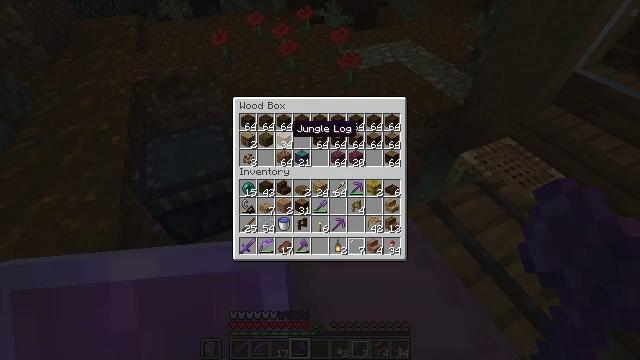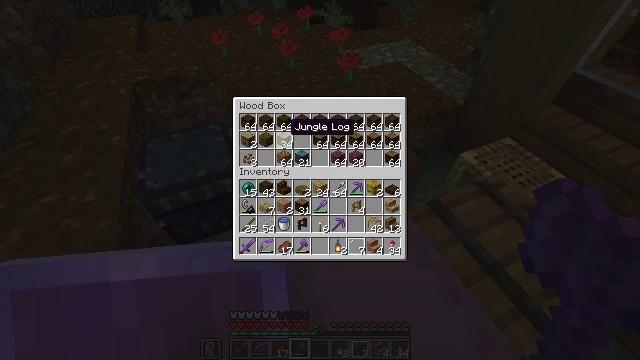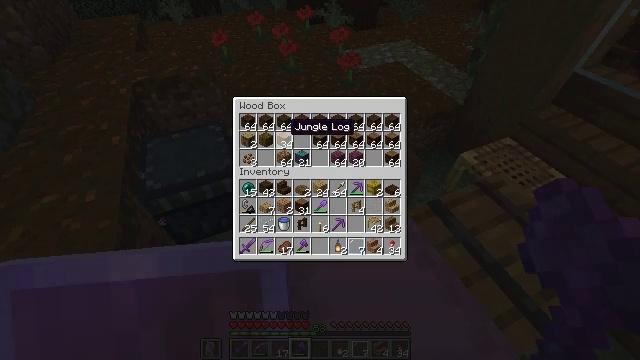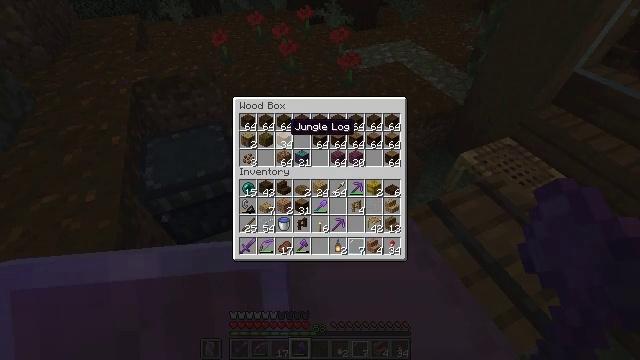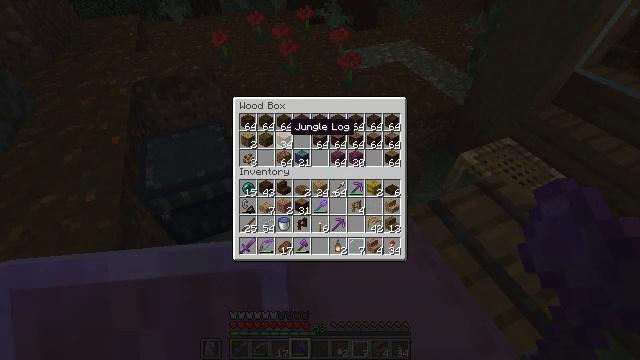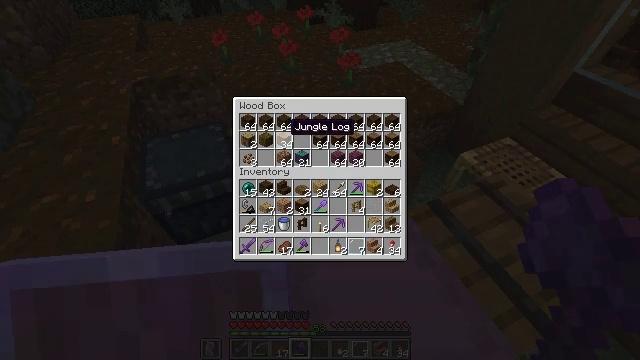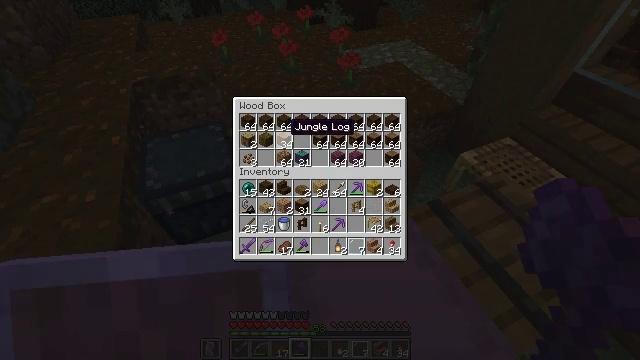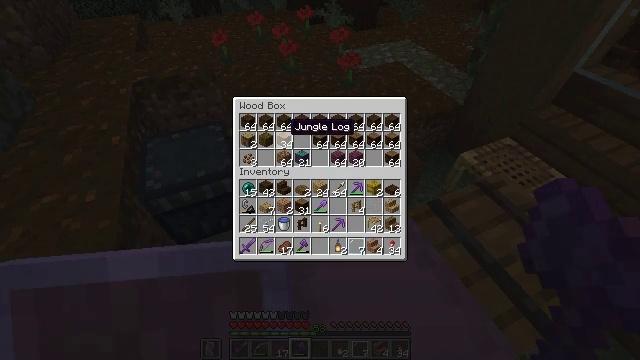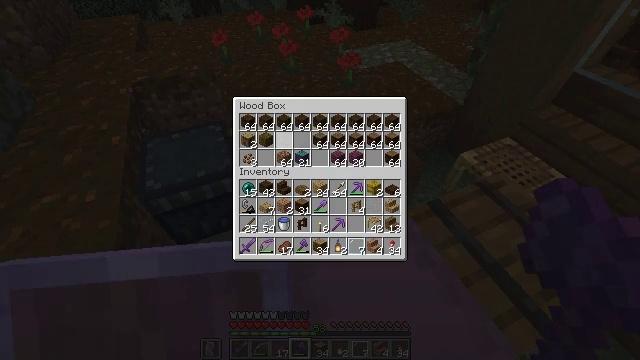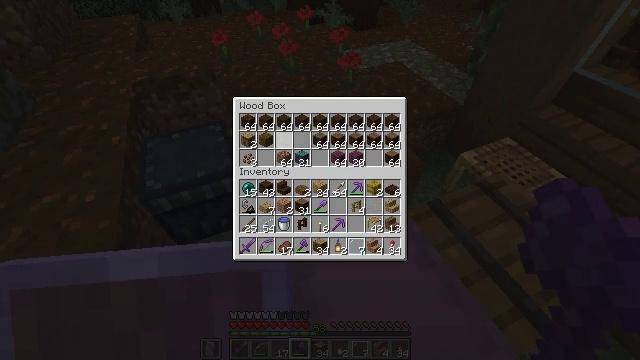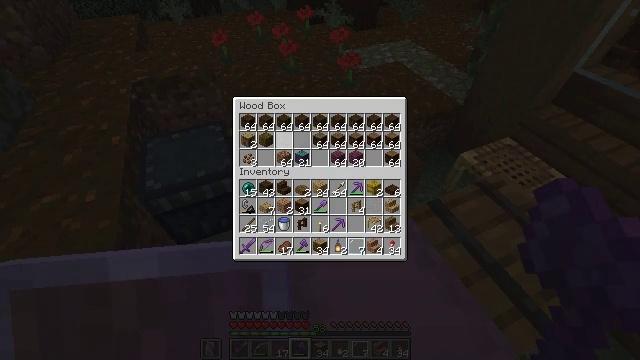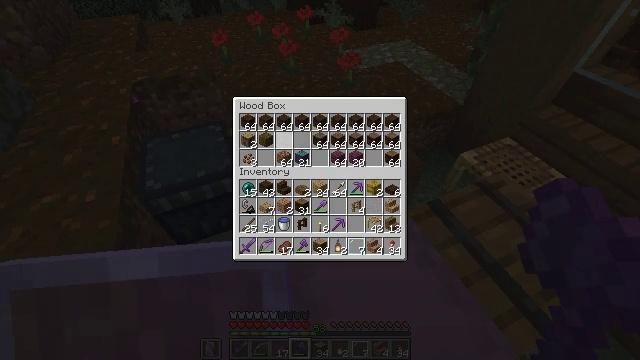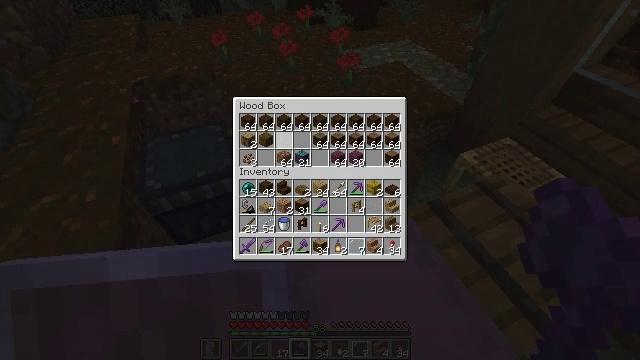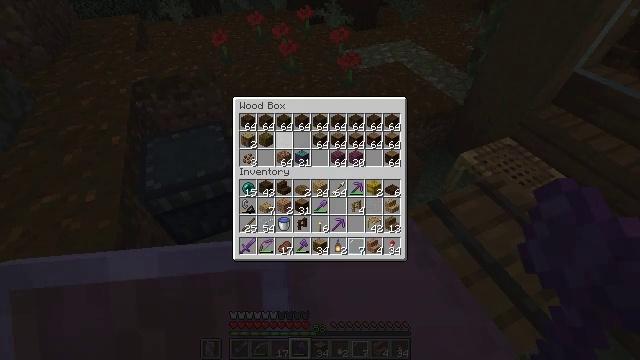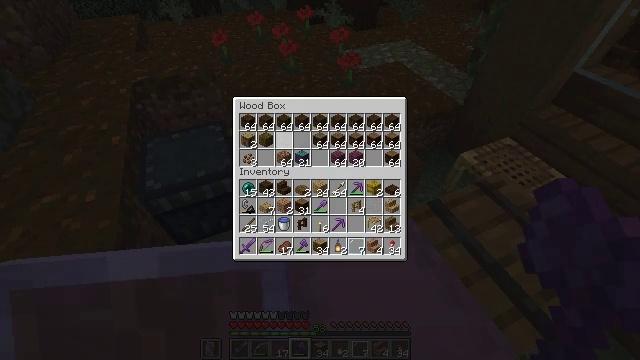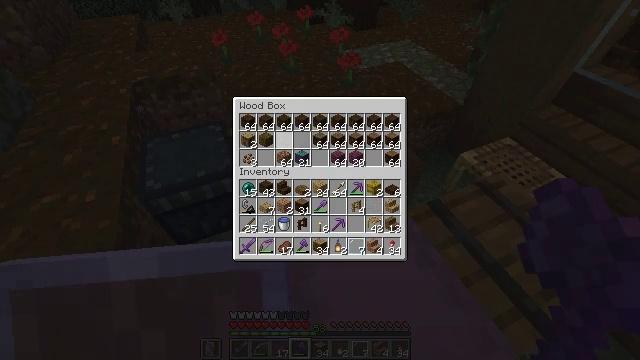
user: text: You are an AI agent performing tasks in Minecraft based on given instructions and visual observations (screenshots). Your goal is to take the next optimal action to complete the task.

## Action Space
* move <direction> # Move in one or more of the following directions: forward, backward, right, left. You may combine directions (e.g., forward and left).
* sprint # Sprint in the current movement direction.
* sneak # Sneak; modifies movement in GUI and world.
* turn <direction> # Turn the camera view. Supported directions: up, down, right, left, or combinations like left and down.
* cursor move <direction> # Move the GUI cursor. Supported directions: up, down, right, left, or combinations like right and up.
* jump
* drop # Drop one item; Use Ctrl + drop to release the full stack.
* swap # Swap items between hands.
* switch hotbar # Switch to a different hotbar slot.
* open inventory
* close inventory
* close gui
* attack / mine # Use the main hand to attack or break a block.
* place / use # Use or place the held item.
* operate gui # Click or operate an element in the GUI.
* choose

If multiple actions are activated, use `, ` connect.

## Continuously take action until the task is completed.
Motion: motion action
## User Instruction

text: Collect dark oak slab for reuse.
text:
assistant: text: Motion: no_op
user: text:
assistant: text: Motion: no_op
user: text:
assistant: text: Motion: no_op
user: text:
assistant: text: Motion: sneak
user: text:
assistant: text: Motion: sneak
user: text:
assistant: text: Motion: sneak
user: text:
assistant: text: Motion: sneak
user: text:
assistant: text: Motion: sneak, attack / mine
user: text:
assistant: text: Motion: sneak, attack / mine
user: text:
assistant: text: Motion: sneak
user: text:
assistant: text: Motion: no_op
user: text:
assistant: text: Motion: no_op
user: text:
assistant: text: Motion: no_op
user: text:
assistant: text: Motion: no_op
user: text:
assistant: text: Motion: no_op
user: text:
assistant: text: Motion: no_op
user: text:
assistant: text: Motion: no_op
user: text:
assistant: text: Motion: no_op
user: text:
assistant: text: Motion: turn right and up
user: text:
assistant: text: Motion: turn right and up
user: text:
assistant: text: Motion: move forward, turn right and up
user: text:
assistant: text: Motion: move forward, turn right and up
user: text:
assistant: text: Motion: move forward, turn right and up
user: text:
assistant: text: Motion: move forward, turn right and up
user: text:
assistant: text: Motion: move forward
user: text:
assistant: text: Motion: move forward
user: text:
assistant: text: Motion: move forward
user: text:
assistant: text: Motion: move forward
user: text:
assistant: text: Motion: move forward
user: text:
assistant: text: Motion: move forward